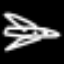
Label: airplane